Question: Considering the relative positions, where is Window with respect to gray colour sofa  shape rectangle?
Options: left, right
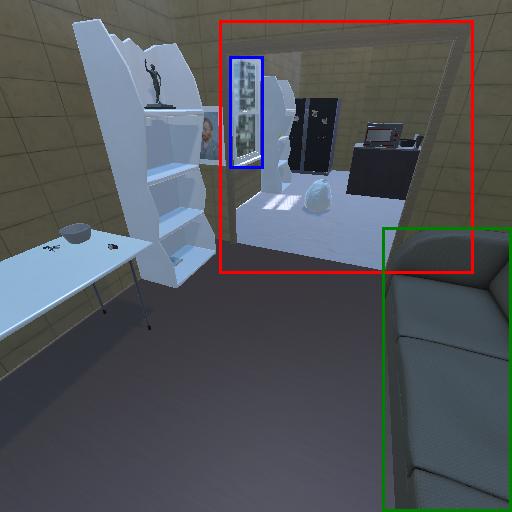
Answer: left